Interaction volume radius: 10 \u00c5
Interaction volume height: 50 \u00c5
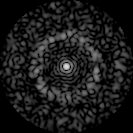
Disorder parameter: 0.804